【题型】填空题　【知识点】平面几何　【难度】medium
如图，两个同心圆的半径分别为$2$和$4$，矩形$ABCD$的边$AB$和$CD$分别是两圆的弦，则矩形$ABCD$面积的最大值是\underline{\quad\quad}.

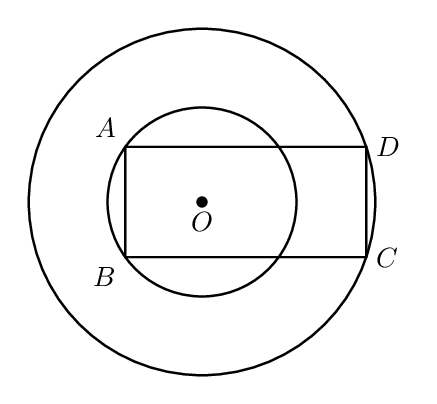
【解答】
\vspace{8pt}
\noindent
\textbf{【答案】}$16$

\vspace{3pt}
\noindent
\textbf{【分析】}过点$O$作$OP\perp AB$于$P$并反向延长交$CD$于$N$，作$OM\perp AD$于点$M$，连接$OA$、$OD$，根据面积之间的关系得出$S_{\triangle AOD}=\dfrac{1}{2}S_{\text{矩形}APND}=\dfrac{1}{4}S_{\text{矩形}ABCD}$，从而得出$S_{\text{矩形}ABCD}$最大时，$S_{\triangle AOD}$也最大，过点$D$作$AO$边上的高$h$，根据垂线段最短可得$h\leq OD$，利用三角形的面积公式即可求出$S_{\triangle AOD}$的最大值，从而求出结论．

\vspace{5pt}
\noindent
\textbf{【详解】}解：过点$O$作$OP\perp AB$于$P$并反向延长交$CD$于$N$，作$OM\perp AD$于点$M$，连接$OA$、$OD$

\noindent
$\therefore AO=2$，$OD=4$，四边形$APND$和四边形$PBCN$为矩形，$PN\perp CD$，

\noindent
$\therefore OM=AP$

\noindent
根据垂径定理可得：点$P$和点$N$分别为$AB$和$CD$的中点，

\noindent
$\therefore S_{\text{矩形}APND}=\dfrac{1}{2}S_{\text{矩形}ABCD}$

\noindent
$\because \triangle AOD$的高$OM$等于矩形$APND$的宽，$\triangle AOD$的底为矩形$APND$的长

\noindent
$\therefore S_{\triangle AOD}=\dfrac{1}{2}S_{\text{矩形}APND}=\dfrac{1}{4}S_{\text{矩形}ABCD}$

\noindent
$\therefore S_{\text{矩形}ABCD}$最大时，$S_{\triangle AOD}$也最大

\noindent
过点$D$作$AO$边上的高$h$，根据垂线段最短可得$h\leq OD$（当且仅当$OD\perp OA$时，取等号）

\noindent
$\therefore S_{\triangle AOD}=\dfrac{1}{2}AO\cdot h\leq\dfrac{1}{2}AO\cdot OD=\dfrac{1}{2}\times2\times4=4$

\noindent
故$S_{\triangle AOD}$的最大值为$4$

\noindent
$\therefore S_{\text{矩形}ABCD}$的最大值为$4\div\dfrac{1}{4}=16$

\noindent
故答案为：$16$．

\vspace{5pt}
\noindent
\textbf{【点睛】}此题考查的是垂径定理、各图形面积的关系和三角形面积的最值问题，掌握垂径定理、利用边的关系推导面积关系和垂线段最短是解决此题的关键．

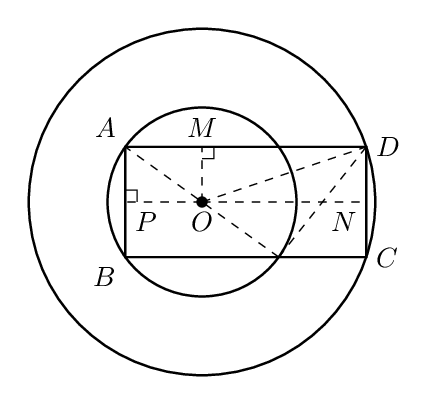